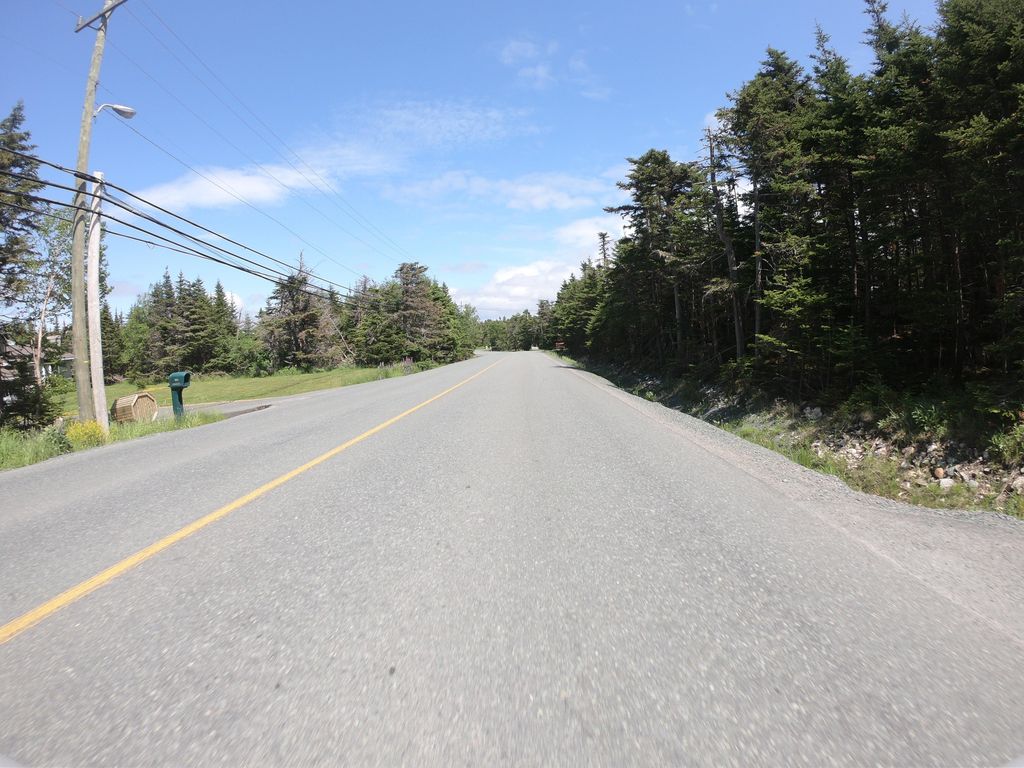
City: st_johns